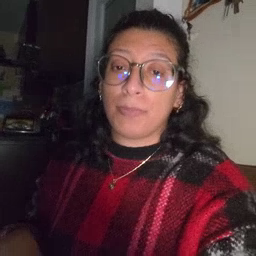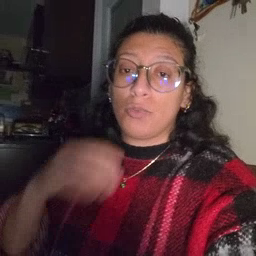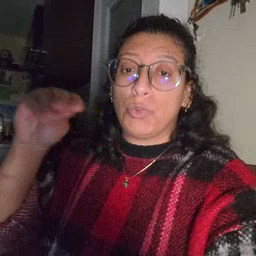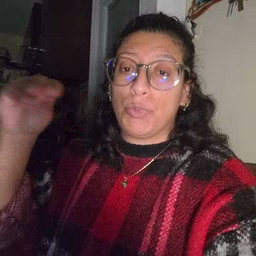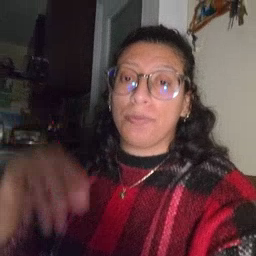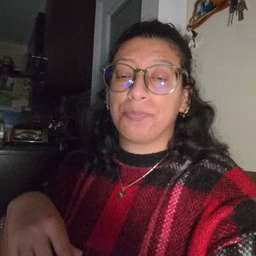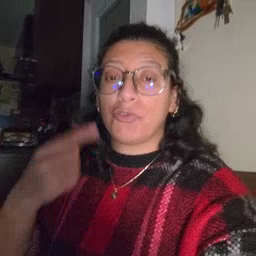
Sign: store